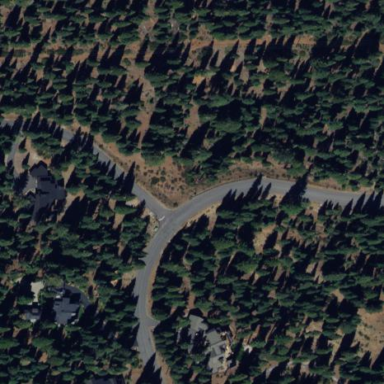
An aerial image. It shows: Evergreen woodland with needle-leaved trees.